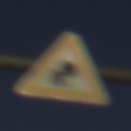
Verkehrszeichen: UnzureichendesLichtraumprofil
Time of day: SunriseSunset
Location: Outdoor (Nature)
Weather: Clear
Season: NotSpecified
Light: Natural